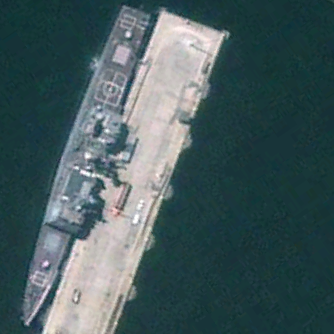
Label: cruiser